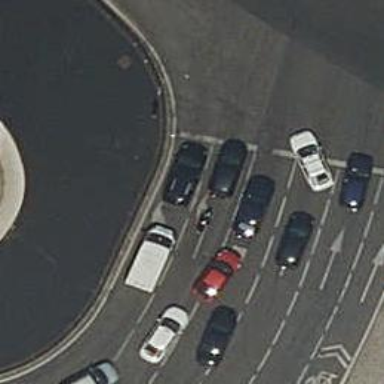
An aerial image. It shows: Footway passing through tunnel.